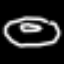
Label: donut